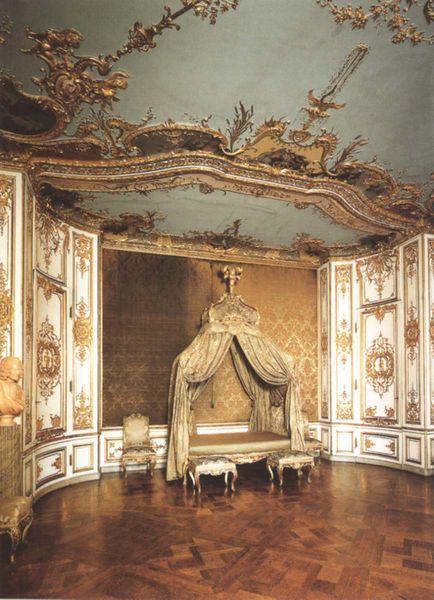
Titel: Residenz Ansbach
Künstler: Gabriel di Gabrieli
Standort: Ansbach, Residenzschloss der Markgrafen von Brandenburg-Ansbach (EU - D - Bayern)
Schlagwörter: blau, weiß, braun, hell, holz, stuhl, tür, gebäude, schloss, muster, ornament, wand, architektur, barock, innenraum, vorhang, gold, sessel, stoff, decke, rokoko, rund, sofa, schlafen, parkett, hocker, saal, schemel, könig, thron, tapete, büste, verzierung, bett, schlafzimmer, stuck, foto, wände, liege, residenz, fresken, baldachin, königin, verzierungen, himmelbett, rocaille, wandverkleidung, felderung, täfelung, schlafsaal, prunkbett, l